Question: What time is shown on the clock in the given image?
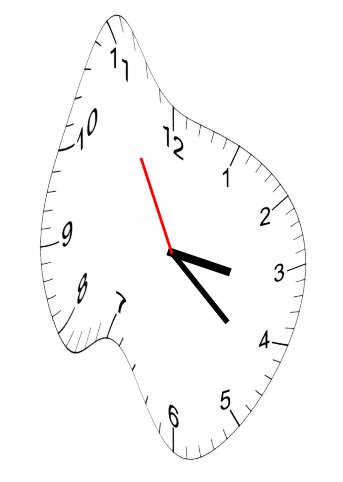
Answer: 03:21:55